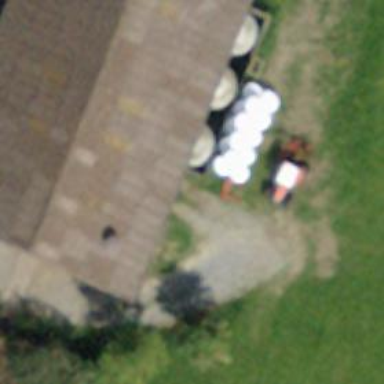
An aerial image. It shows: Barn.